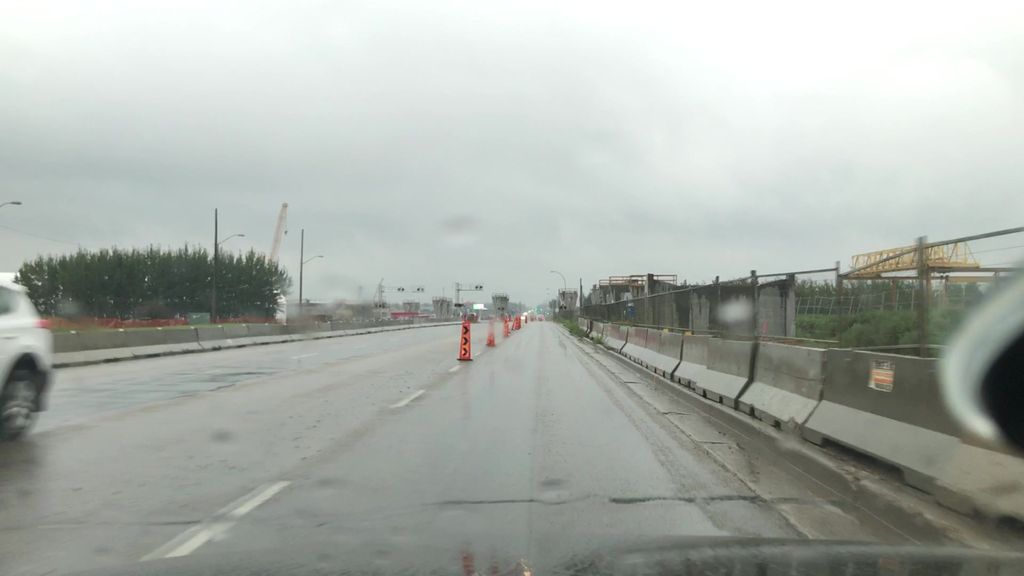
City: edmonton